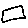
Label: square